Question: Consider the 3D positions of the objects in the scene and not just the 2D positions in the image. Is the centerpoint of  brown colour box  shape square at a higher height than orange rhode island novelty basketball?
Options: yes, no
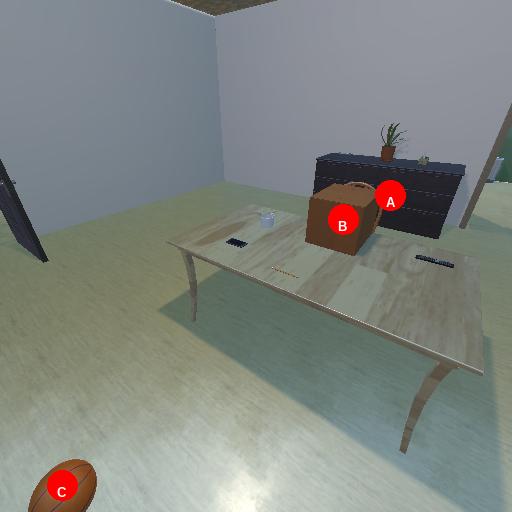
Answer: yes